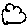
Label: cloud